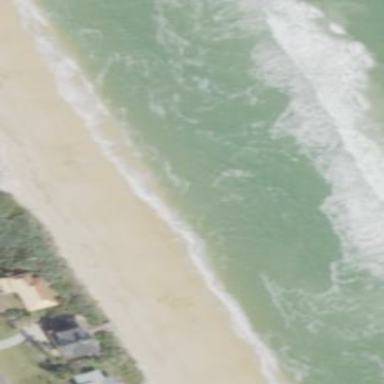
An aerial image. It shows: Scenic beach with natural beauty.